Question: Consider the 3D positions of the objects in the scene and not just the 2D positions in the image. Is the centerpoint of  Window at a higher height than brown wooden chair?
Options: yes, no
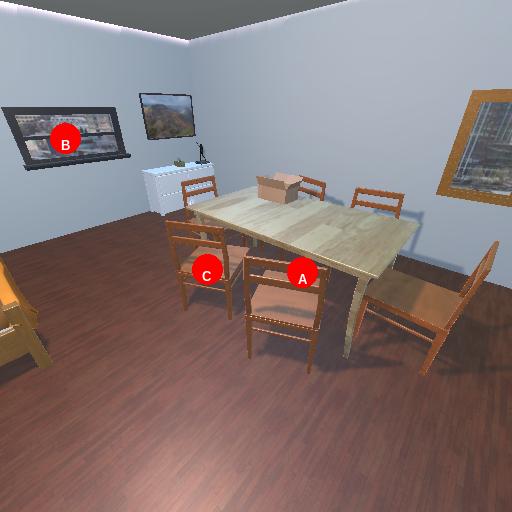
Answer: yes